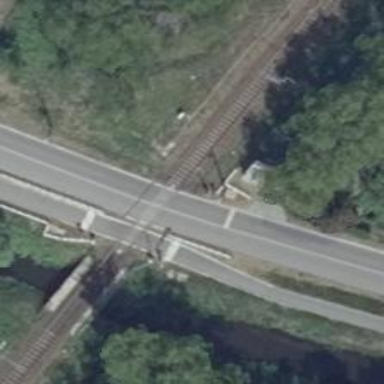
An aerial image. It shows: Level crossing along the railway.